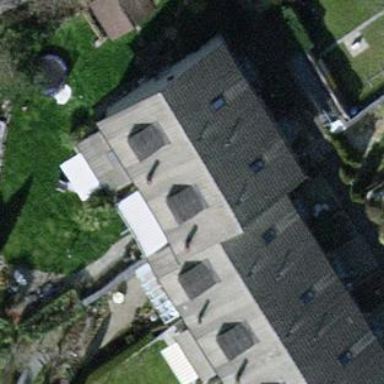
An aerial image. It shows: Semi-detached house.